Question: I have some problem with my relative layout
code :
'''
<?xml version="1.0" encoding="utf-8"?>
<RelativeLayout xmlns:android="http://schemas.android.com/apk/res/android"
android:layout_width="fill_parent"
android:layout_height="50dp"
android:background="@drawable/round_corners_filter" >
<TextView
android:id="@+id/filter_city_name"
android:layout_width="wrap_content"
android:layout_height="wrap_content"
android:textColor="@color/filter_name"
android:textSize="17sp"
android:layout_centerVertical="true"
android:paddingLeft="13dp"
android:text="CCCC" />
<ImageView
android:id="@+id/filter_city_row"
android:layout_width="wrap_content"
android:layout_height="wrap_content"
android:layout_centerVertical="true"
android:layout_alignParentRight="true"
android:layout_marginRight="15dp"
android:layout_marginLeft="15dp"
android:src="@drawable/app_icon"/>
<TextView
android:id="@+id/filter_city_value"
android:layout_width="wrap_content"
android:layout_height="wrap_content"
android:textColor="@color/filter_value"
android:textSize="17sp"
android:layout_centerVertical="true"
android:layout_alignRight="@id/filter_city_row"
android:text="DDDDDDDDDD" />
</RelativeLayout>
'''
i have this :

i need filter_city_value to align right to filter_city_row. but it align right to the right side of image, but i need to the left, i need the filter_city_value goes after image filter_city_row..
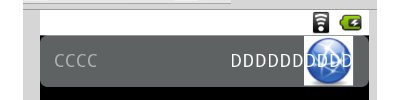
Answer: Switch this:
'''
android:layout_alignRight="@id/filter_city_row"
'''
To this:
'''
android:layout_toLeftOf="@id/filter_city_row"
'''
This will place '@id/filter_city_value' to the left of '@id/filter_city_row', which should be what you're looking for.